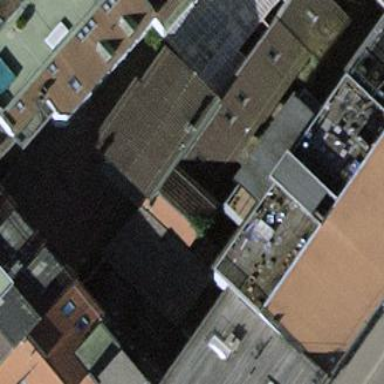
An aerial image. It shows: Building with tile roof.